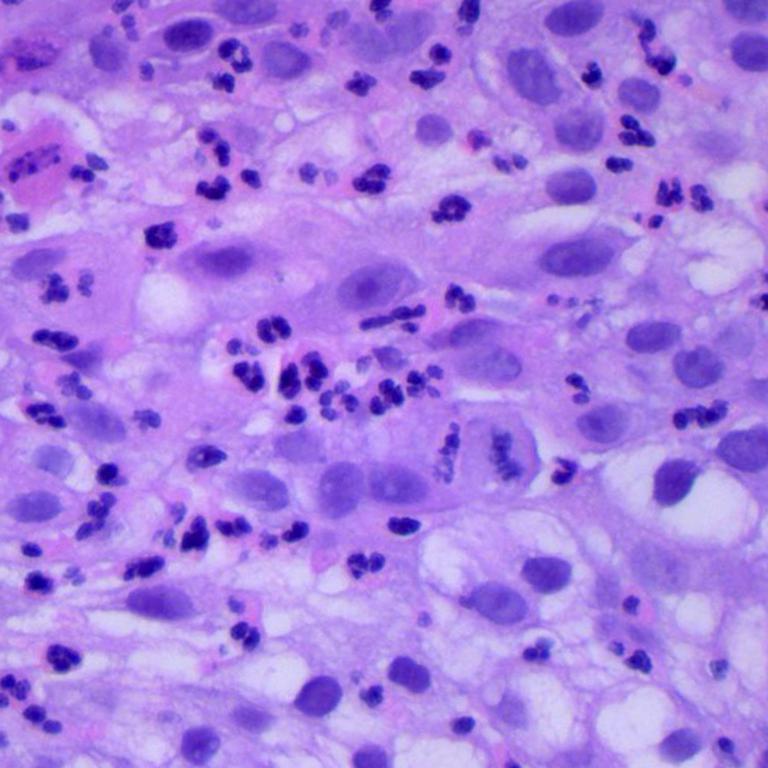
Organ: lung
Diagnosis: squamous carcinomas